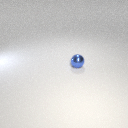
small blue metal sphere